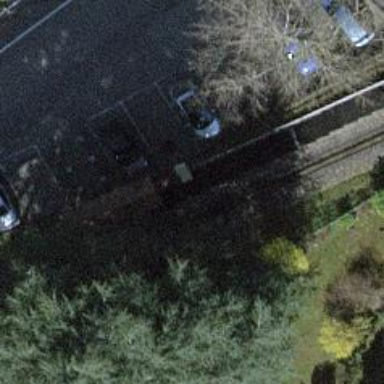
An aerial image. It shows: Railway halt.